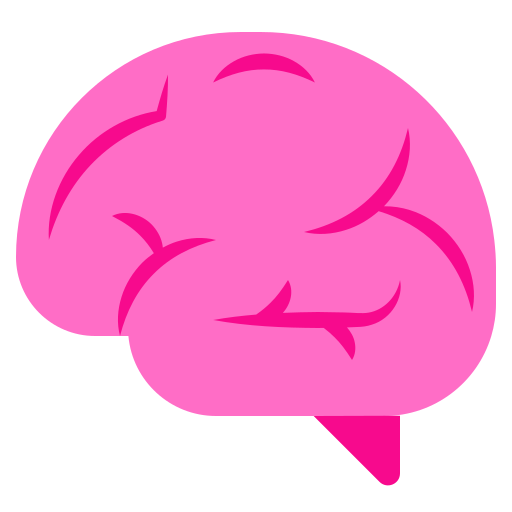
brain flat